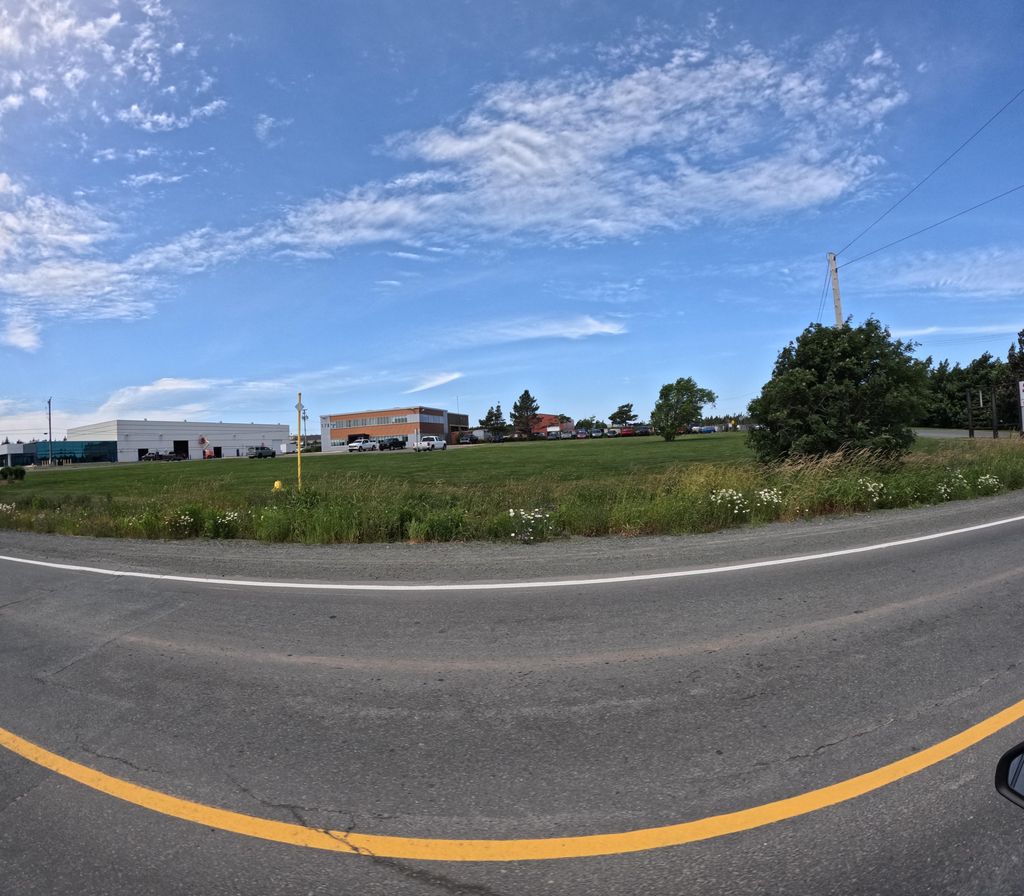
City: st_johns